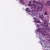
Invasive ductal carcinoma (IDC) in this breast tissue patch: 1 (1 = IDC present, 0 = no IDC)